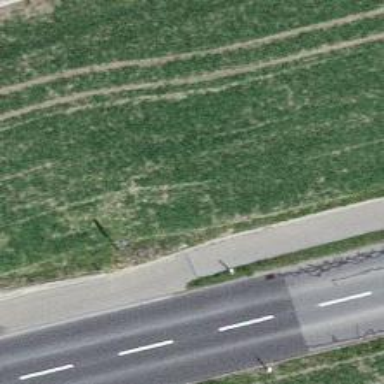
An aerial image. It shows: Asphalt cycleway.